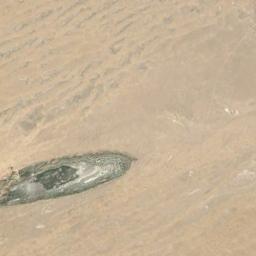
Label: desert